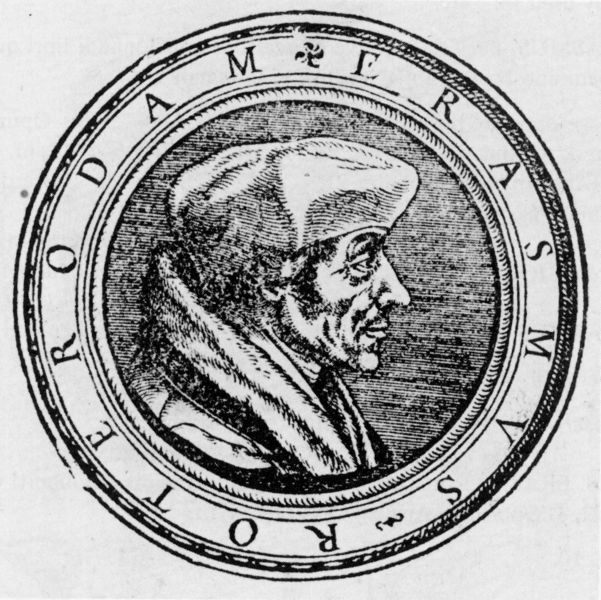
Titel: Bildnis des Erasmus Desiderius
Künstler: Hans Holbein
Institution: (Seriendruck)
Schlagwörter: dunkel, kopf, mann, schatten, umhang, weiß, ausschnitt, grau, hut, licht, mund, nase, ohr, profil, schwarz, zeichnung, blick, schal, ornament, alt, bart, kappe, mütze, augen, falten, gesicht, kleidung, kragen, mensch, pelz, rahmen, bild, bildnis, hals, herr, portrait, porträt, auge, gewand, haare, mantel, blatt, kinn, lippen, renaissance, kreis, rund, runf, tondo, fell, kopfbedeckung, lächeln, holzschnitt, schrift, grafik, graphik, schattierung, rand, detail, inschrift, seitenansicht, wange, striche, foto, philosoph, medaillon, druck, schnitt, schwarzweiss, schraffur, radierung, stich, buchstaben, strich, backenbart, stempel, pupille, braue, buchseite, pelzkragen, medallion, medaille, freundlich, siegel, doppelkreis, kupferstich, sigel, legende, prägung, münze, rotterdam, reformation, erasmus, erasmus von rotterdam, humanismus, parallelschraffur, konterfei, anitkenrezeption, eramsmus rotterdam, ersamus, phr, dunkelh, rotterdamm, ruind, erasmus von, roterodam